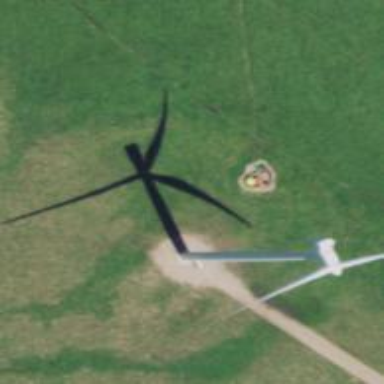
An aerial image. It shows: Wind generator in the form of horizontal axis wind turbine.